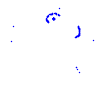
Particle: kaon